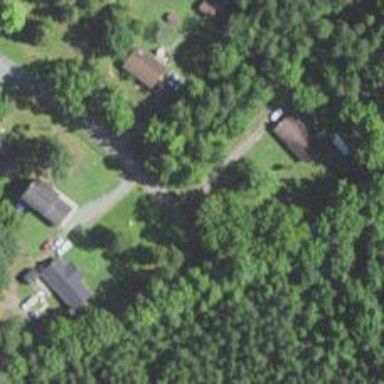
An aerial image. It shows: Driveway.